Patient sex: M
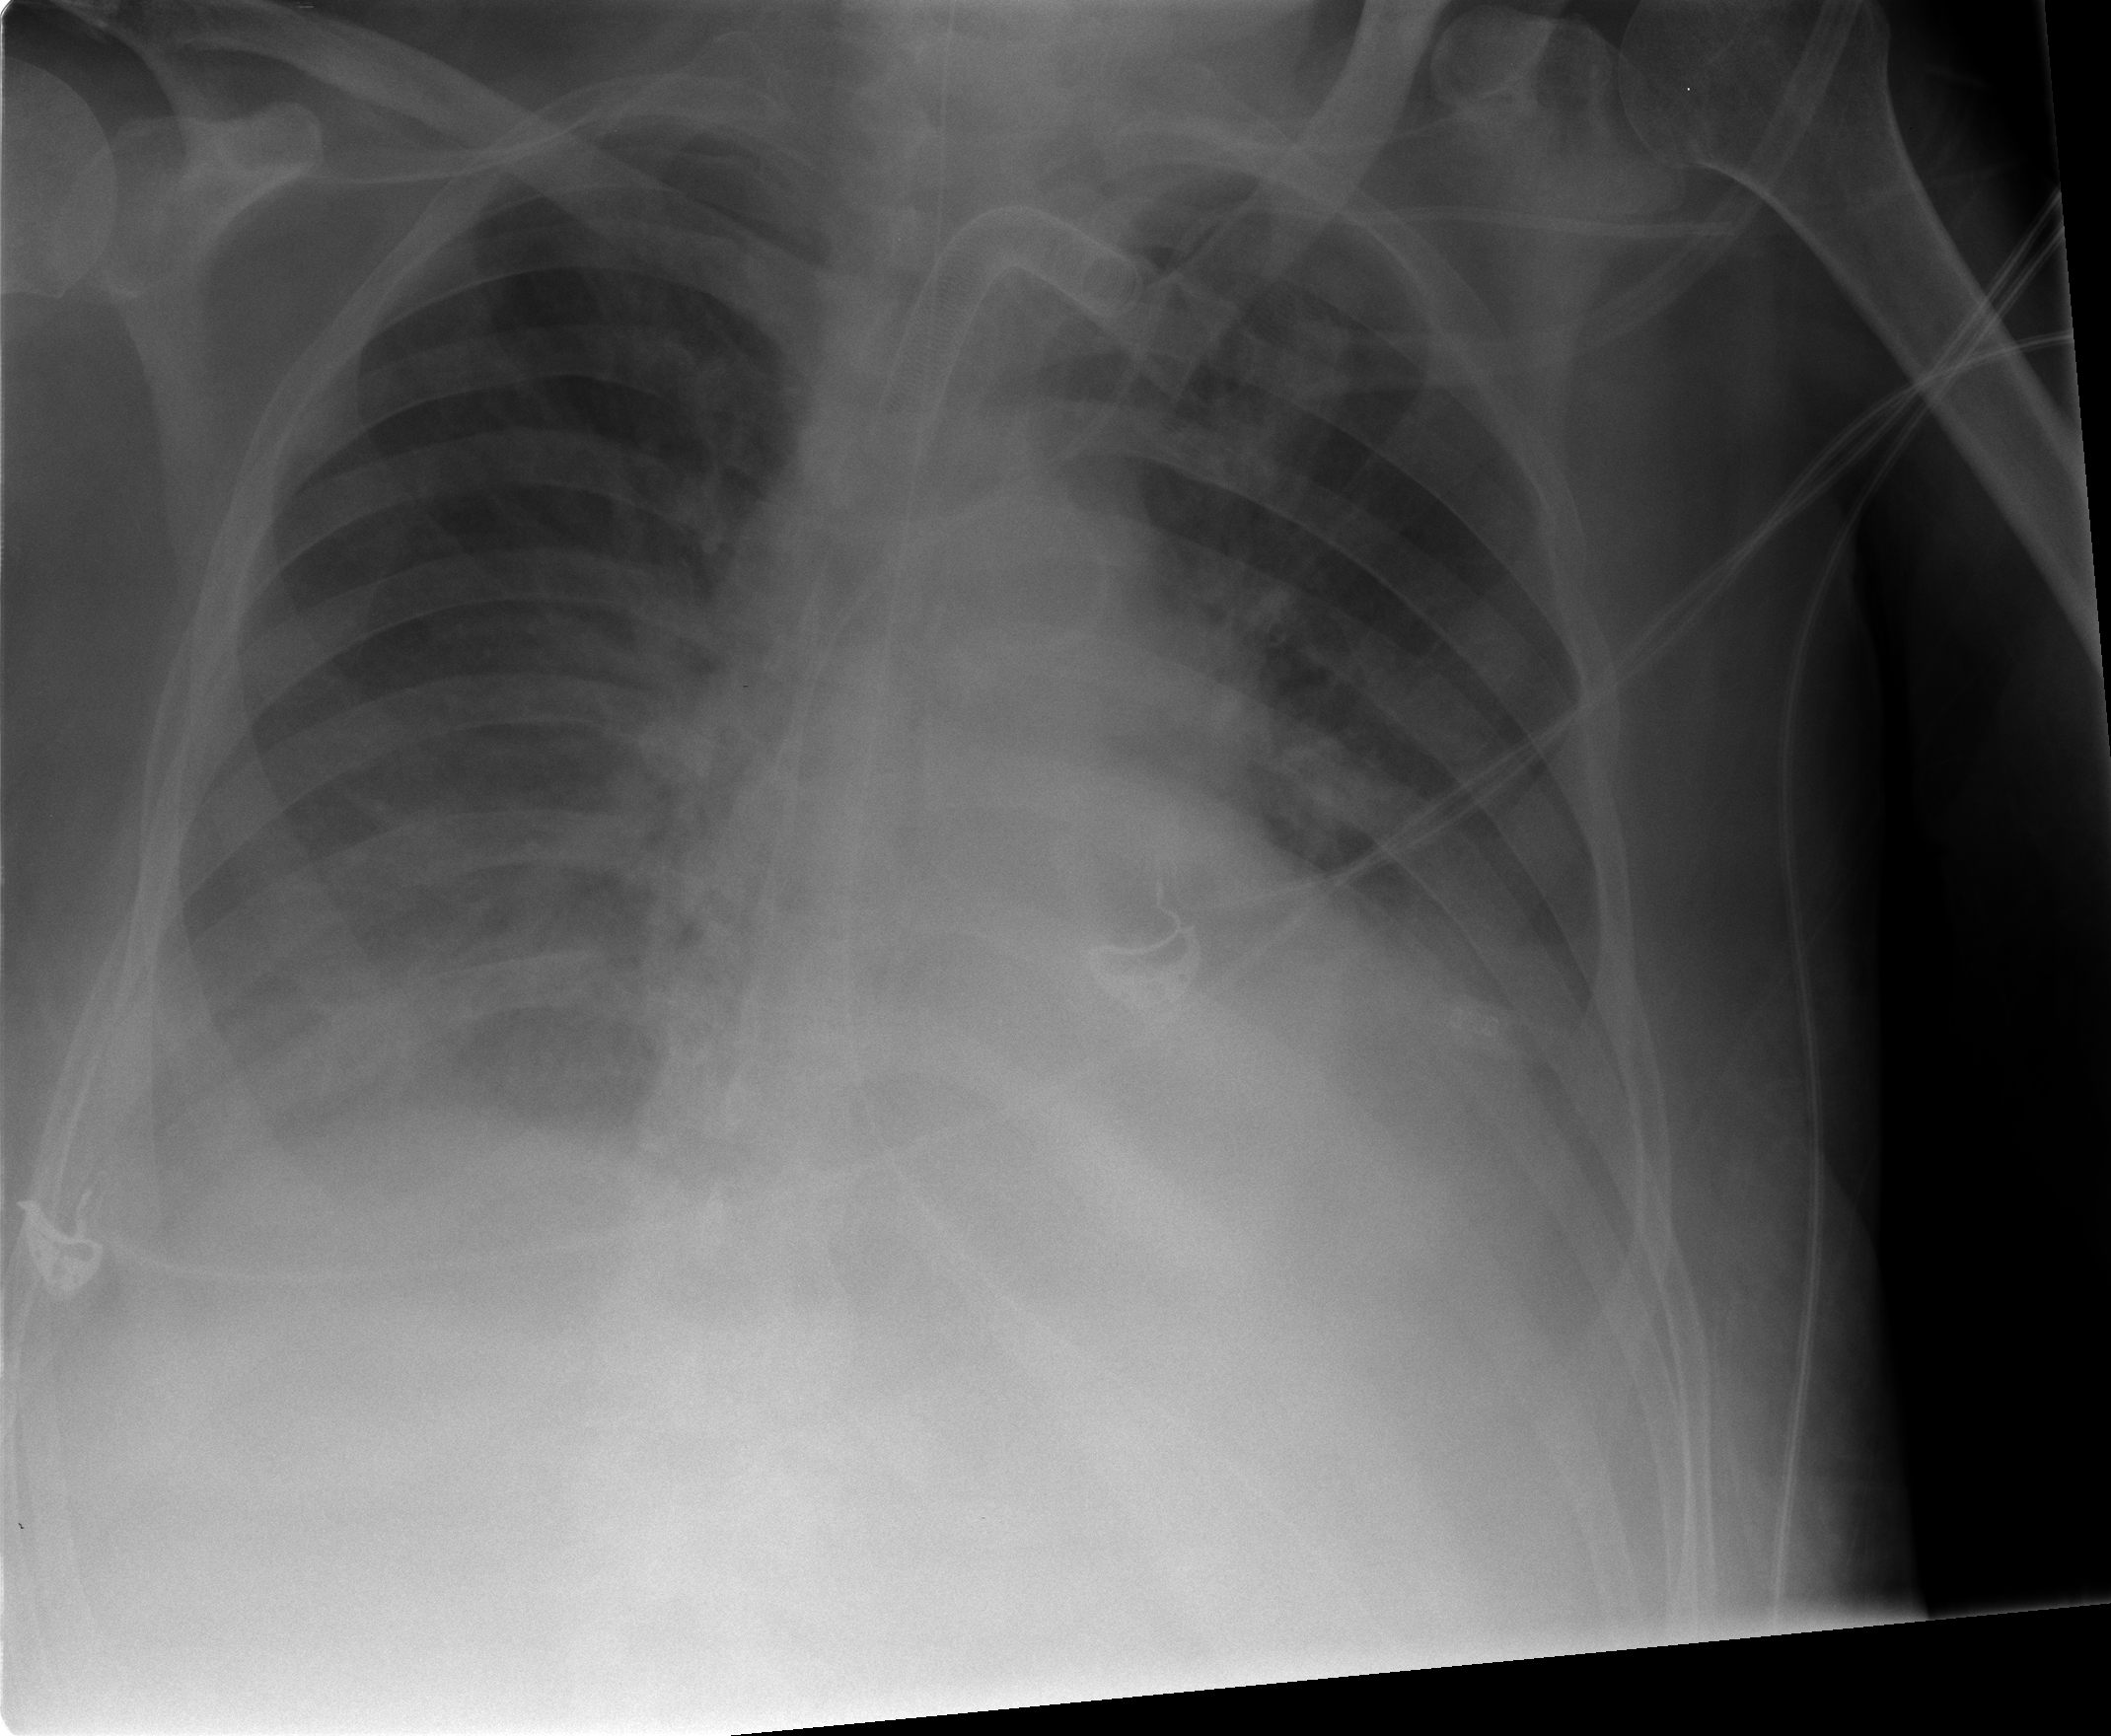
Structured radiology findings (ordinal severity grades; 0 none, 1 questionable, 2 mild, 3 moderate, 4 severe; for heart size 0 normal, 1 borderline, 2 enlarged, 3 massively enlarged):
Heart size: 2
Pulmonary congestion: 2
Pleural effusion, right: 2
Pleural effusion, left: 2
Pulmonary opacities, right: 0
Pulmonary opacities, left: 0
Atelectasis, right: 2
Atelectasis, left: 2